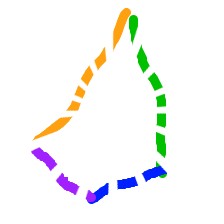
Shape: kite